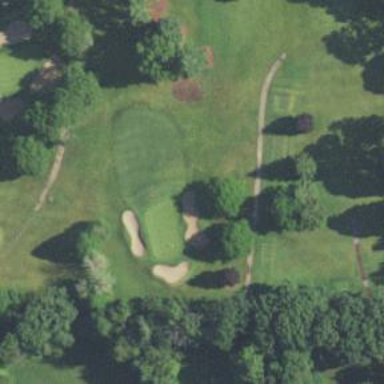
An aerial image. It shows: View of golf hole.